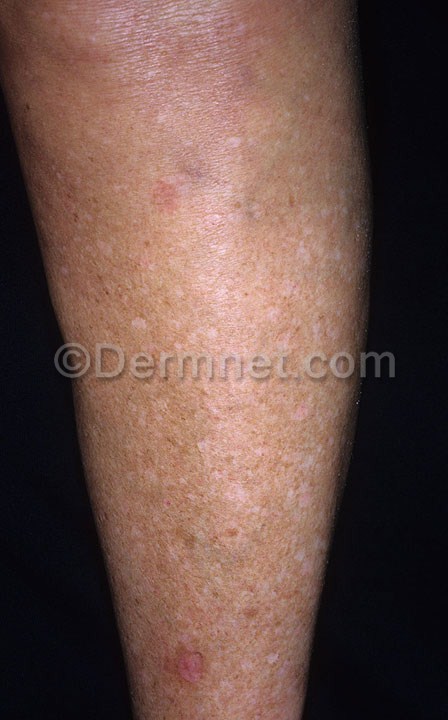
Disease: Light Diseases and Disorders of Pigmentation